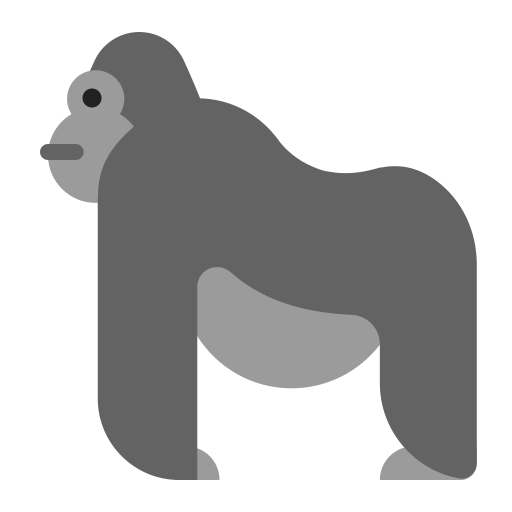
gorilla flat